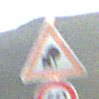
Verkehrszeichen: UnzureichendesLichtraumprofil
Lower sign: Geschwindigkeit60
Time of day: SunriseSunset
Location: Outdoor (Nature)
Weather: PartlyCloudy
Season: Summer
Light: Natural